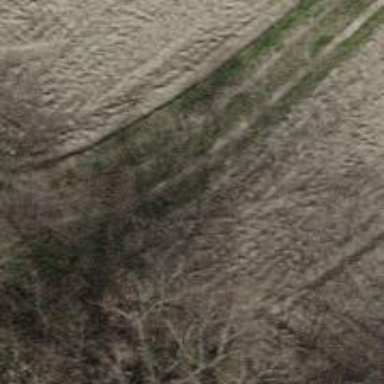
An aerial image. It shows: Track with grass surface. The track type is grade3.